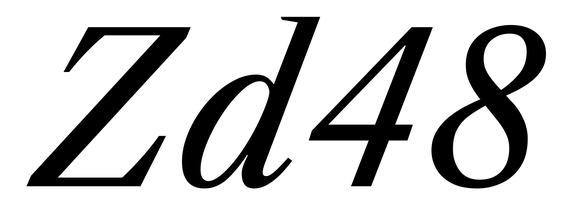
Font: LibreCaslonText-Italic_Italic